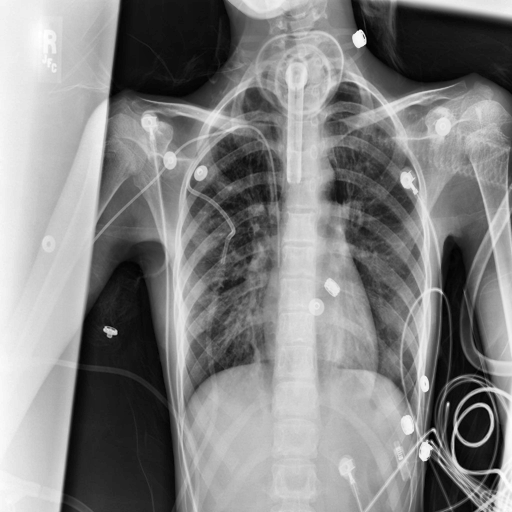
Finding: NORMAL